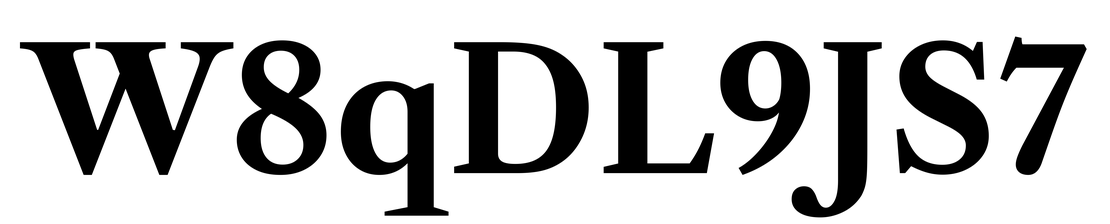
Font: LibreCaslonText_Bold